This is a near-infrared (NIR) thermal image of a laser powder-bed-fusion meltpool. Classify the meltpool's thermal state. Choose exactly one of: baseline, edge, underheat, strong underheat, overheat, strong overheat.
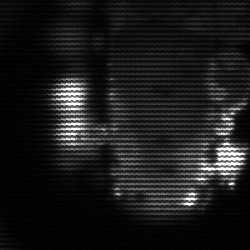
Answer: strong underheat